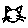
Label: cat